Question: I'm a beginner in Java. I have an assignment that require me to take 3 input from user, then output the 3 at the same time.
here is my code. i have only get 1 output.
suppose look like this:

anyone could help, thx!
here is my code
'''
Scanner sc = new Scanner(System.in);
int i = 0;
String classname = " ";
String rating = " ";
int plus = 0;
while(i < 3){
System.out.print("What class are you rating? ");
classname = sc.nextLine();
System.out.print("How many plus signs does " + classname +" get? ");
rating = sc.nextLine();
plus = Integer.parseInt(rating);
i++;
}
System.out.print(classname + ": ");
while (plus > 0){
System.out.print("+");
plus --;
}
System.out.println();
'''
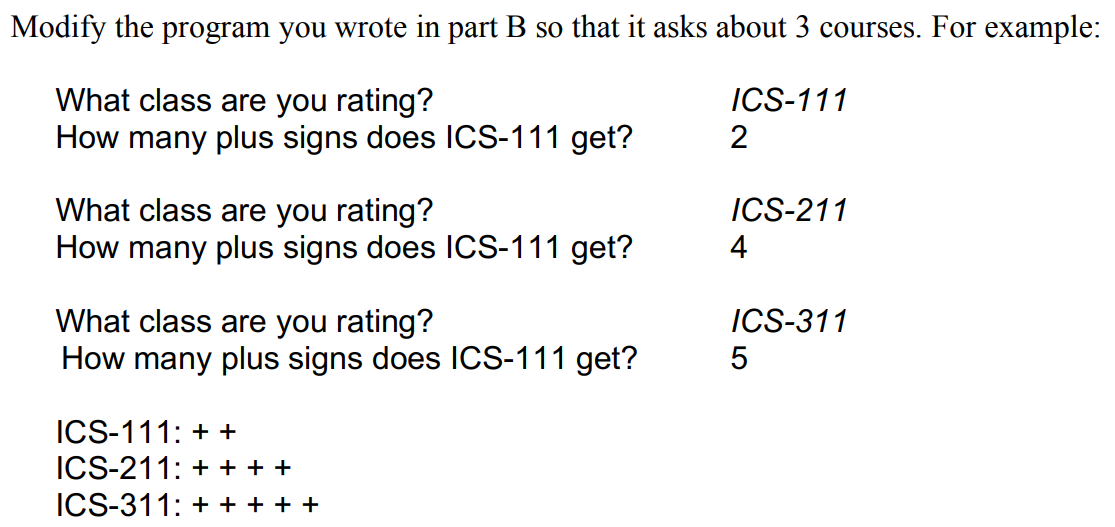
Answer: The very first thing I would do is create a 'Course' POJO (Plain Old Java Object). It should have two fields, 'name' and 'rating'. And I would implement the display logic with a 'toString' in that 'Course' POJO. Like,
'''
public class Course {
private String name;
private int rating;
public Course(String name, int rating) {
this.name = name;
this.rating = rating;
}
public String toString() {
StringBuilder sb = new StringBuilder();
for (int i = 0; i < rating; i++) {
sb.append("+");
}
return String.format("%s: %s", name, sb);
}
}
'''
Then your 'main' method simply involves filling a single array of three 'Course' instances in one loop, and displaying them in a second loop. Like,
'''
Scanner sc = new Scanner(System.in);
Course[] courses = new Course[3];
int i = 0;
while (i < courses.length) {
System.out.print("What class are you rating? ");
String className = sc.nextLine();
System.out.printf("How many plus signs does %s get? ", className);
int classRating = Integer.parseInt(sc.nextLine());
courses[i] = new Course(className, classRating);
i++;
}
i = 0;
while (i < courses.length) {
System.out.println(courses[i]);
i++;
}
'''